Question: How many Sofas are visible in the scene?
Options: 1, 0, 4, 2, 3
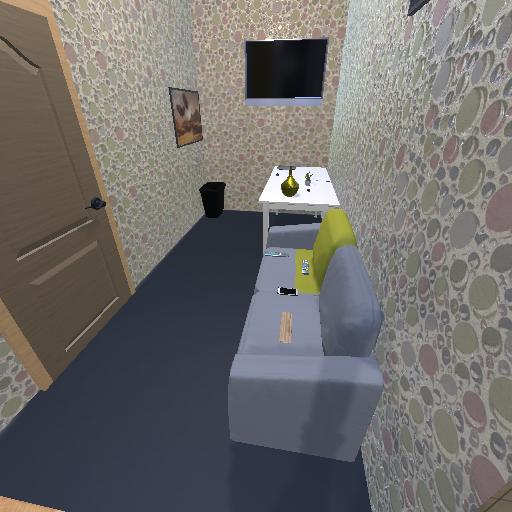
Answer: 1